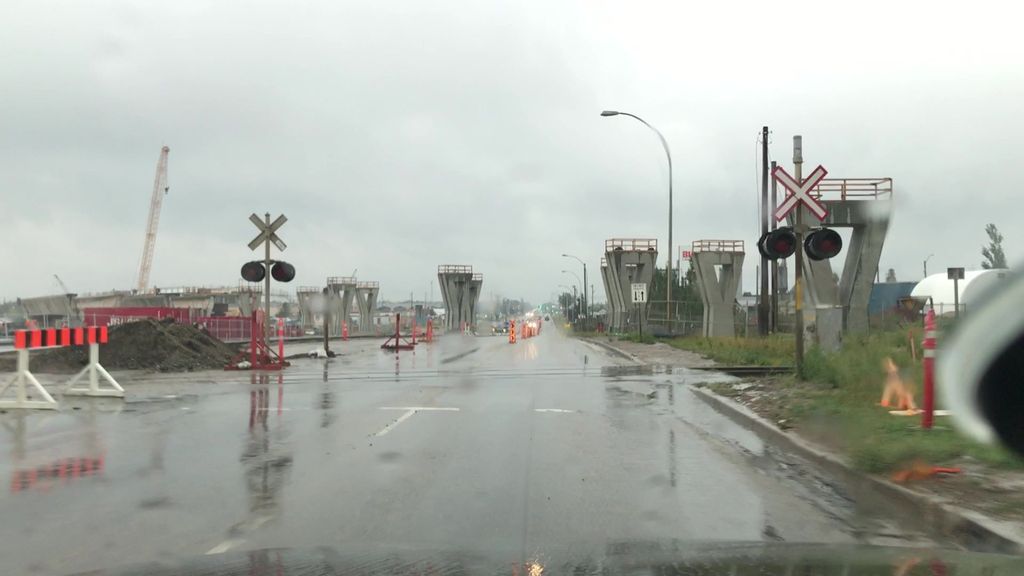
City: edmonton